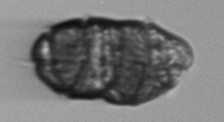
Label: Margalefidinium